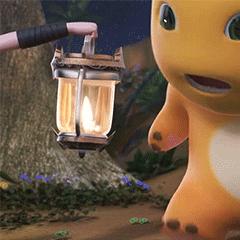
Label: nailong